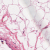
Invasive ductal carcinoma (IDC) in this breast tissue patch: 0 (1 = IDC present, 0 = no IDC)